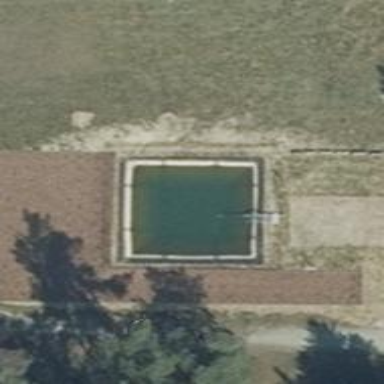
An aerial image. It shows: Emergency fire water pond.